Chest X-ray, AP view. Patient: 52 years old, sex F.
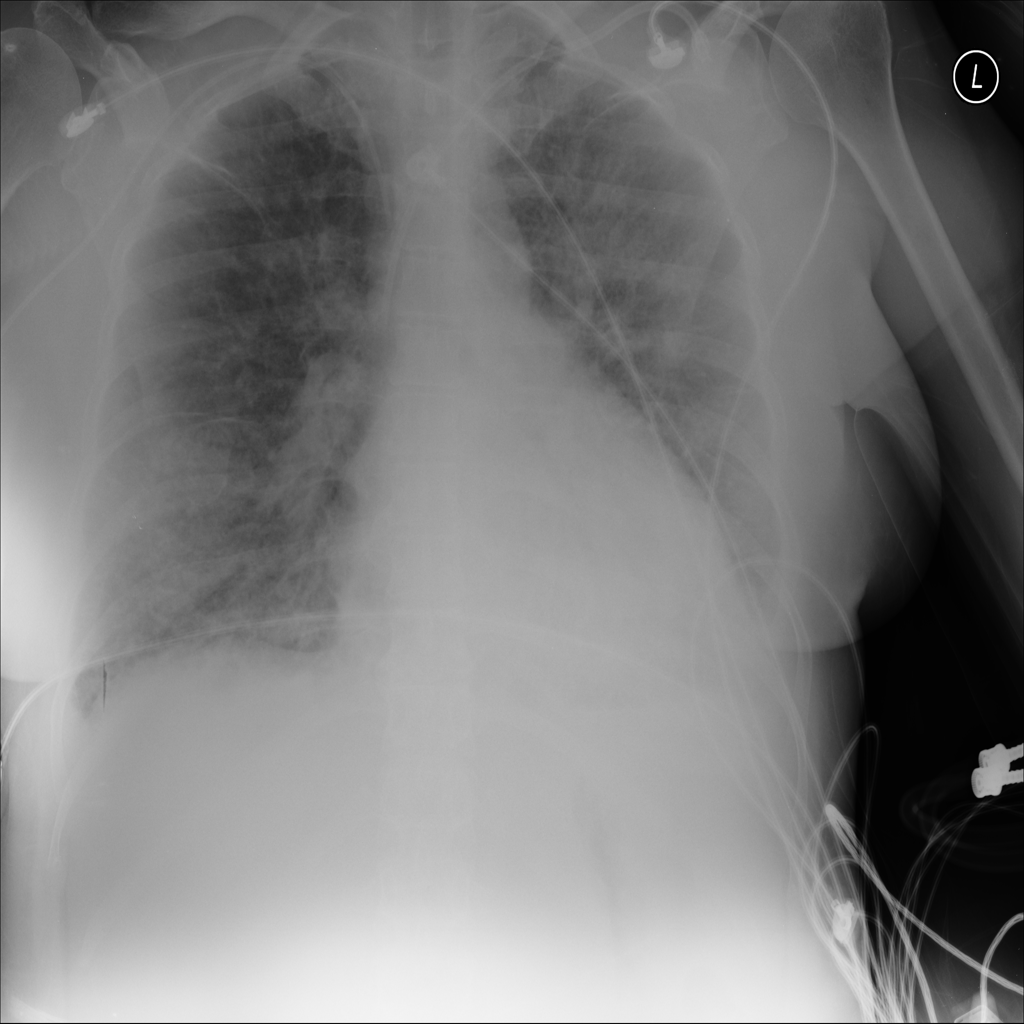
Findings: Atelectasis, Cardiomegaly, Consolidation, Edema